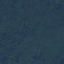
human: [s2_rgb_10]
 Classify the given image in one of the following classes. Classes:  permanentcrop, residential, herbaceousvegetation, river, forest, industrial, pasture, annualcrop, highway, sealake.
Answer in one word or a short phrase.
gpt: Forest